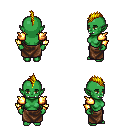
a pixel art fantasy rpg character, female body template, orc, green skin, gold arm armor, robe skirt, blonde mohawk hairstyle, four views (front, back, left, right), 2x2 character sprite sheet, small pixel art, hard edges, no anti-aliasing